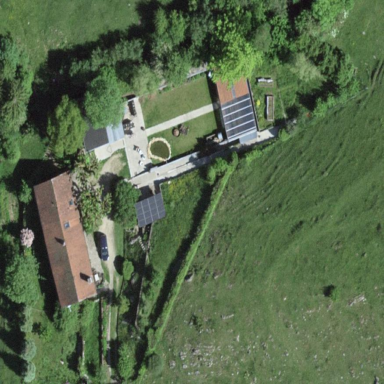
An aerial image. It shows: Farmyard area.